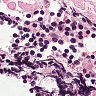
Metastatic tissue present: no